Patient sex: M
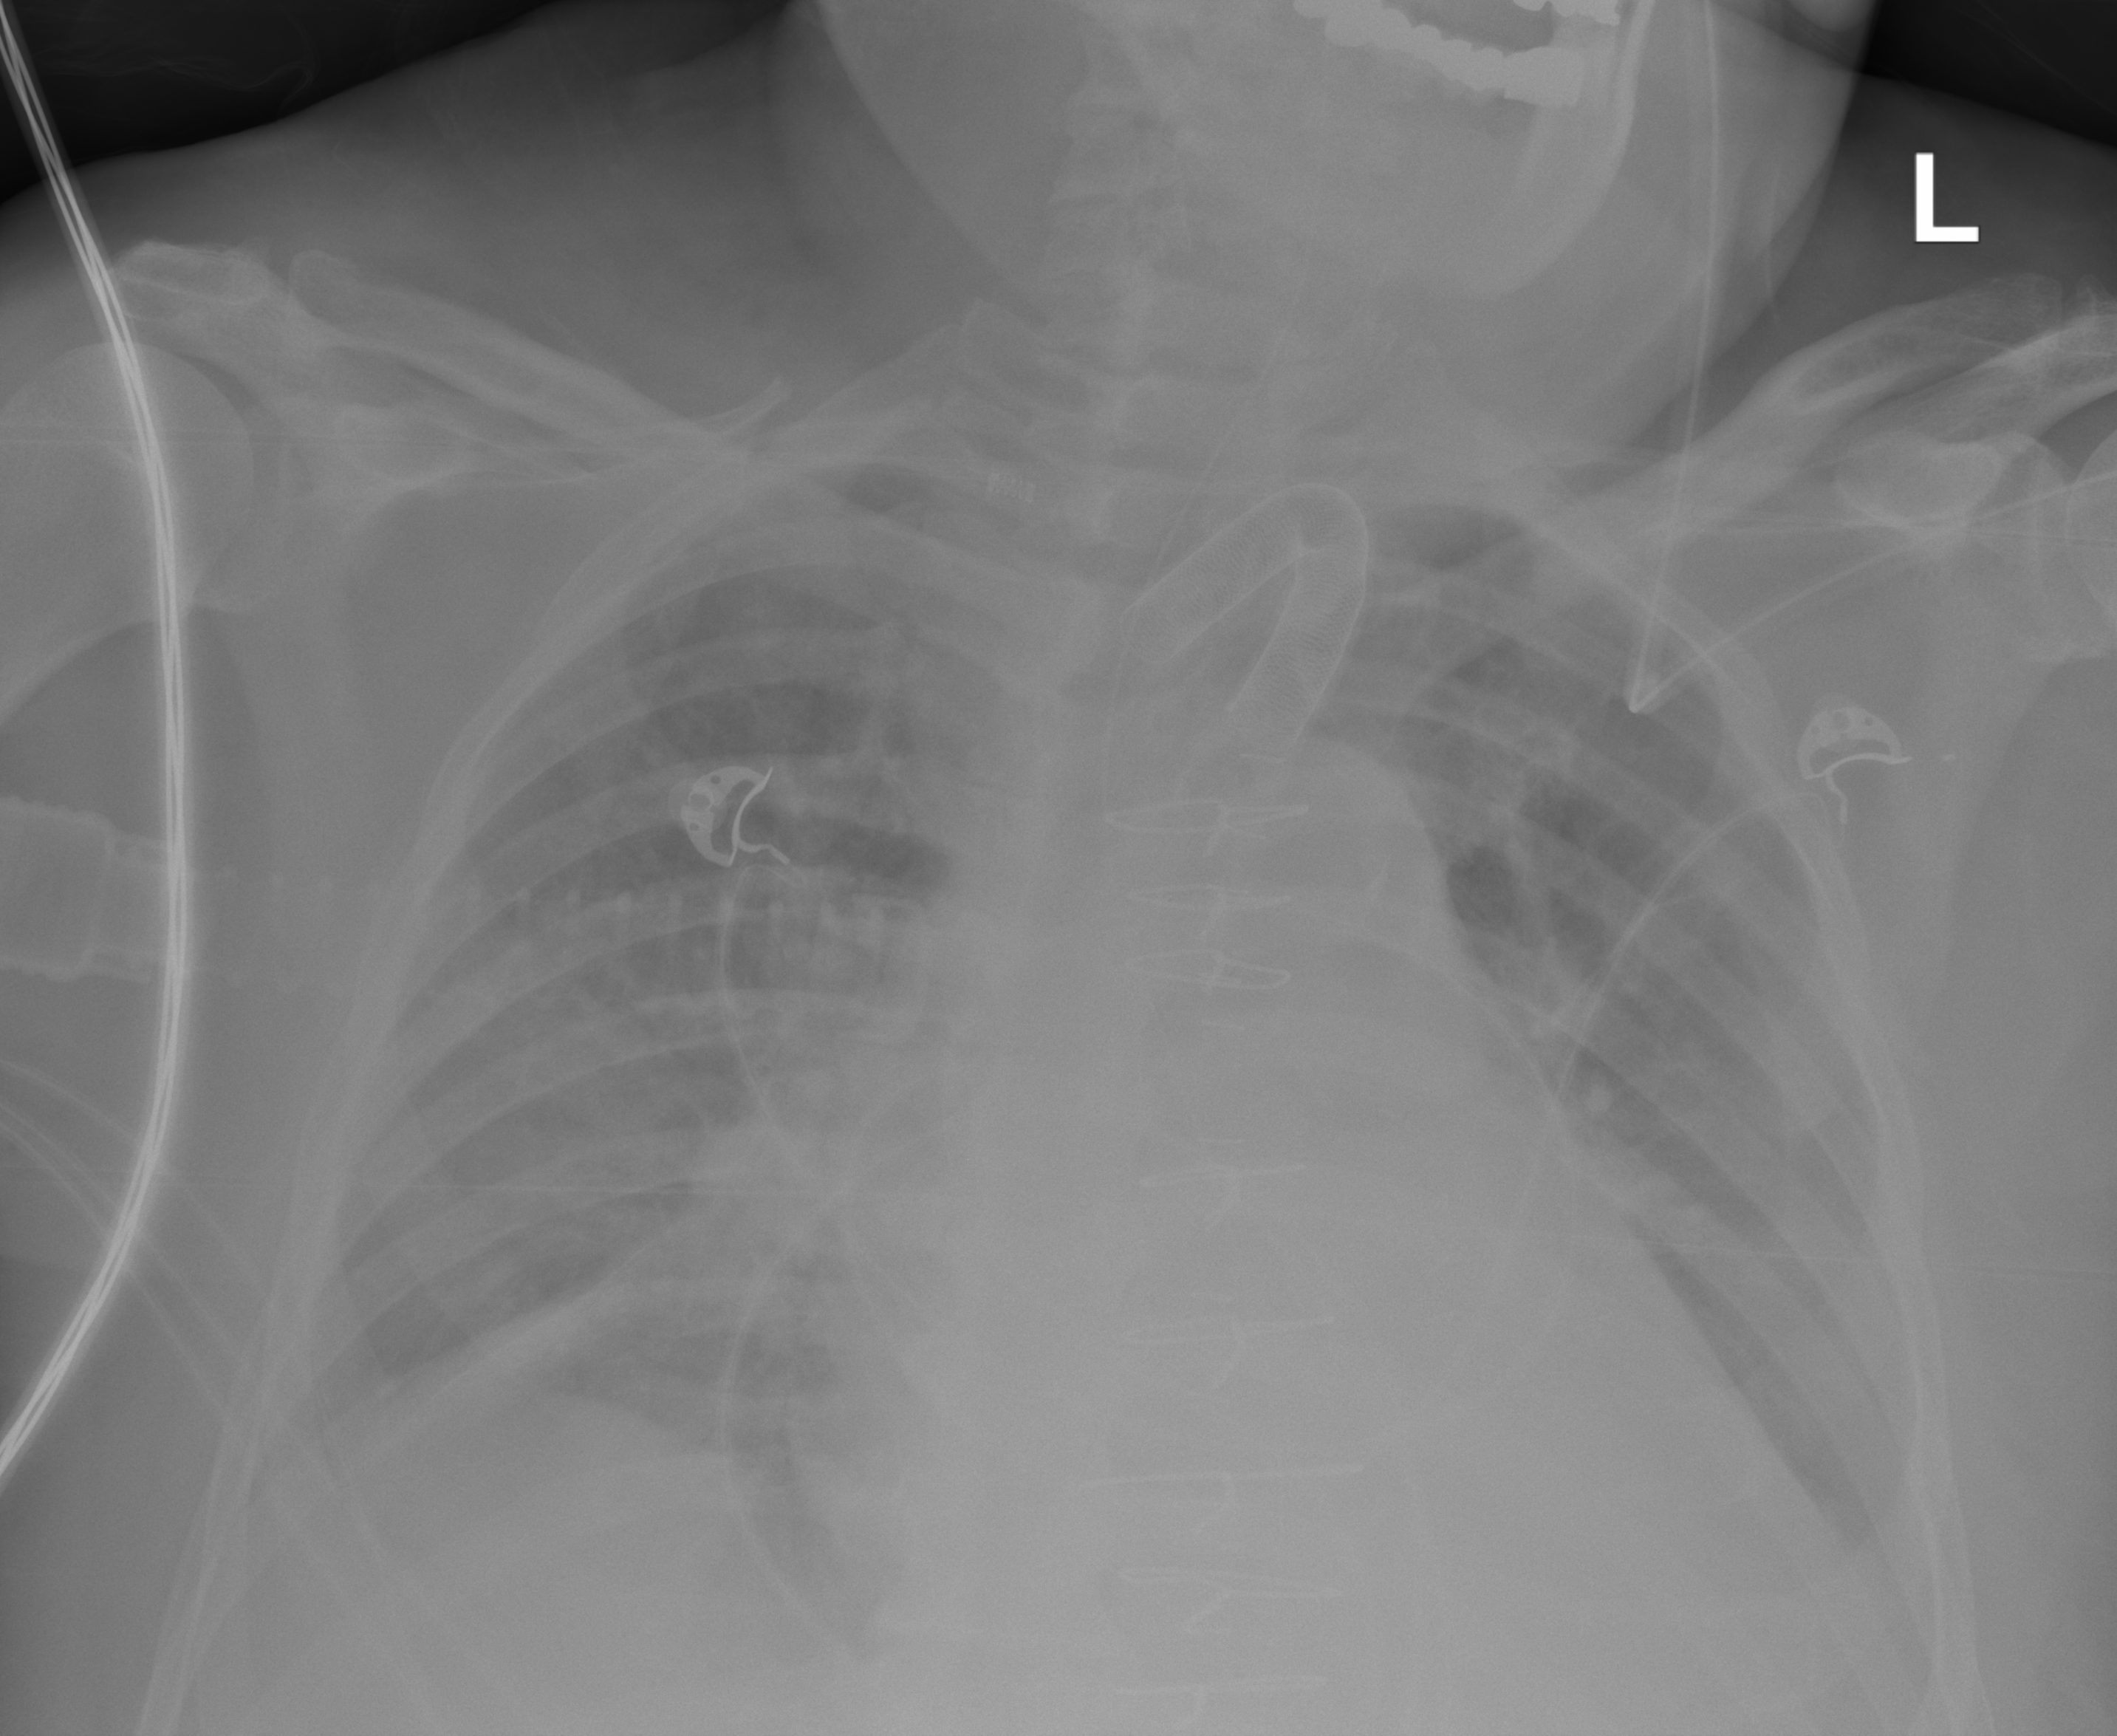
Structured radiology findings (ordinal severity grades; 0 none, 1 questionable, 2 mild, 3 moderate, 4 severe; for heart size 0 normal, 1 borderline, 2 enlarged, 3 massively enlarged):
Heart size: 2
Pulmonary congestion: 0
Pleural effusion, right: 1
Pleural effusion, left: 2
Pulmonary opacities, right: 2
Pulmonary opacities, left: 0
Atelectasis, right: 2
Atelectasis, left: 2